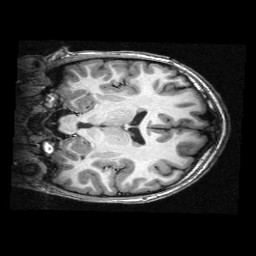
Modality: T1w
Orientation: coronal
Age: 11
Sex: male
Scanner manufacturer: siemens
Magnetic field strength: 3 T
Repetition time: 2.3 s
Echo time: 0.00336 s